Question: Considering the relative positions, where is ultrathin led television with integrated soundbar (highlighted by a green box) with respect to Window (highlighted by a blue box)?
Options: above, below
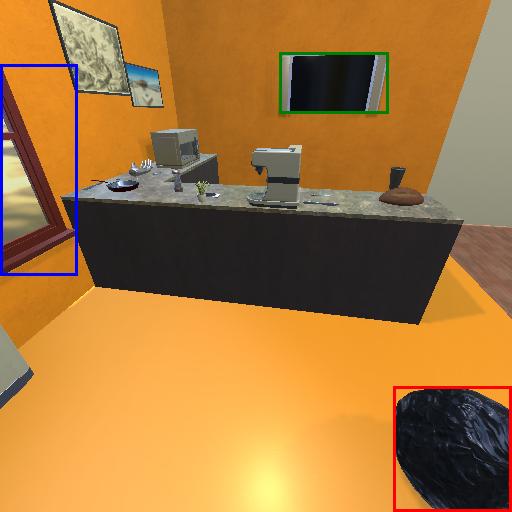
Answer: above